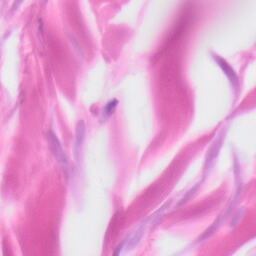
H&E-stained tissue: Skin